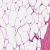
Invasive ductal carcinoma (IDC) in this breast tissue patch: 0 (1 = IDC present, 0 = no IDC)